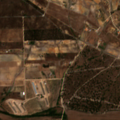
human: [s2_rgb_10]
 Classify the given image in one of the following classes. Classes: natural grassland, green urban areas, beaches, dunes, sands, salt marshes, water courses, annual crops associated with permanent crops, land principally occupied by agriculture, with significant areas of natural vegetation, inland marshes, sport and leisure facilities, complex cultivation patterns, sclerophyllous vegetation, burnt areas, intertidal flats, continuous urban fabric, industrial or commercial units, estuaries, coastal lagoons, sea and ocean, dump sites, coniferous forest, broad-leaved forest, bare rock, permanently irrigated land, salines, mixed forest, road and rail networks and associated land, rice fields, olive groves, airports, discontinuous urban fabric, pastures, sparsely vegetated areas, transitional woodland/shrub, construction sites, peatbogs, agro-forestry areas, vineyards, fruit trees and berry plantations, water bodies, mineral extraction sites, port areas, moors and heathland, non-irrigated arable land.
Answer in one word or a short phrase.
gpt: pastures, complex cultivation patterns, broad-leaved forest, transitional woodland/shrub